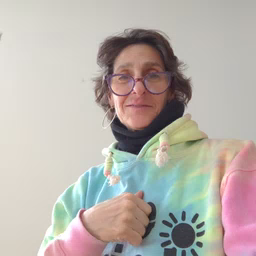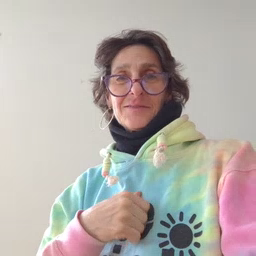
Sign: hot